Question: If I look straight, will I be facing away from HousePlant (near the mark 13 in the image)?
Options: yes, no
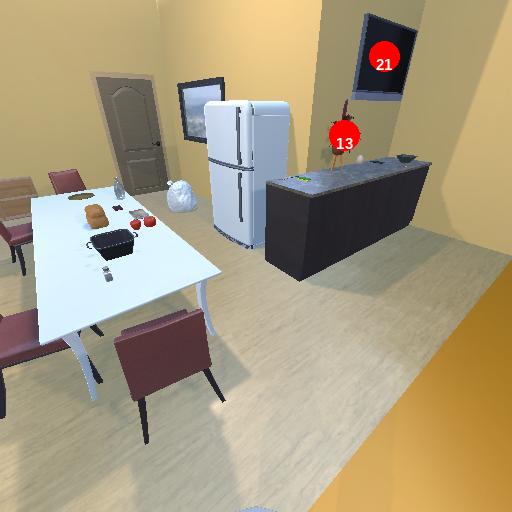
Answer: yes